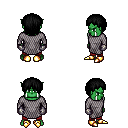
a pixel art fantasy rpg character, male body template, orc, green skin, chain mail, red pants, black plain hairstyle, metal gloves, gold boots, four views (front, back, left, right), 2x2 character sprite sheet, small pixel art, hard edges, no anti-aliasing